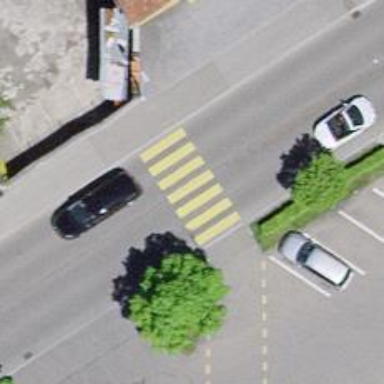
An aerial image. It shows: Marked crossing on footway. The crossing has visible markings.